I will show an image sequence of human cooking. I have annotated the images with numbered circles. Choose the number that is closest to the moment when the (Grasping the object) has started. You are a five-time world champion in this game. Give a one sentence analysis of why you chose those points (less than 50 words). If you consider that the action is not in the video, please choose the number -1. Provide your answer at the end in a json file of this format: {"points": []}
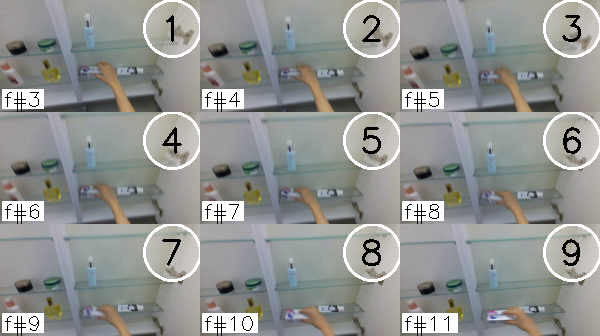
Frame 3 shows the clearest moment of hand-object contact.
{"points": [3]}